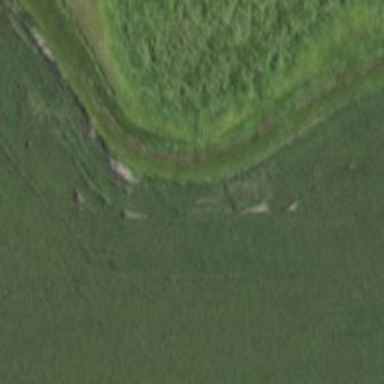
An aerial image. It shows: Levee embankment.